Field crop: tomato
Growth stage: 1
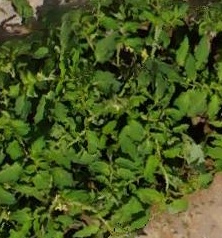
Species: tomato